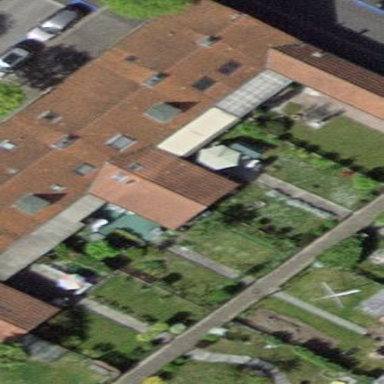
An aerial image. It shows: Terrace building.